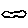
Label: cloud